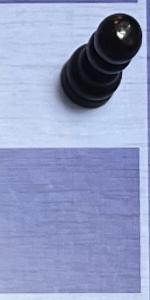
Label: Empty